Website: crate-barrel
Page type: customer-info-address
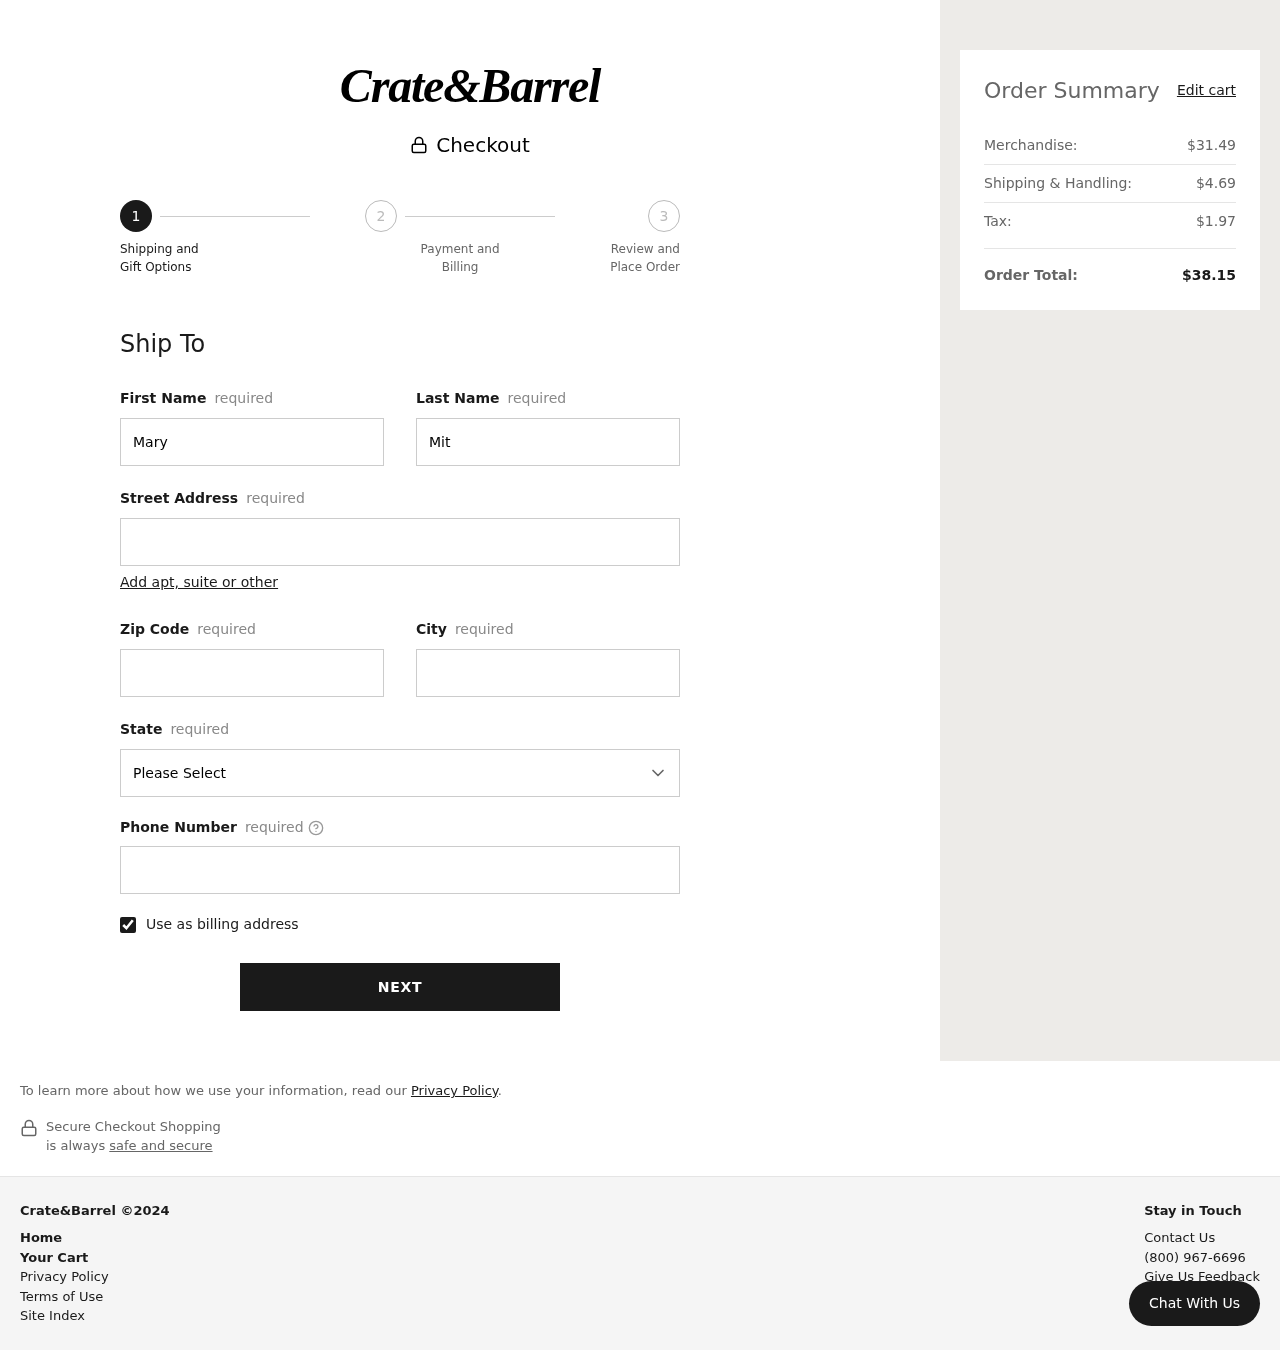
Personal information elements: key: PII_CITY
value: West Emily
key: PII_FIRSTNAME
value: Mary
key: PII_LASTNAME
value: Mitchell
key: PII_PHONE
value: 6643760712
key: PII_POSTCODE
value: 91431
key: PII_STATE
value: North Carolina
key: PII_STREET
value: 737 Heather Loaf Suite 404
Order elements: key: ORDER_SUBTOTAL
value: $31.49
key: ORDER_SHIPPING_COST
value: $4.69
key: ORDER_TAX
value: $1.97
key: ORDER_TOTAL
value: $38.15